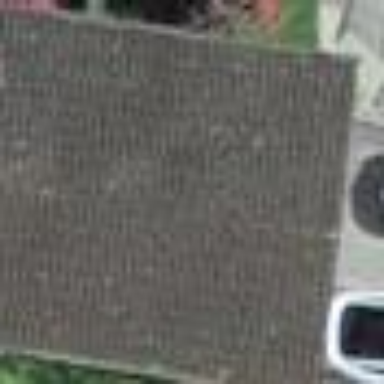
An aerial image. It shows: Garage.